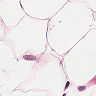
Metastatic tissue present: no